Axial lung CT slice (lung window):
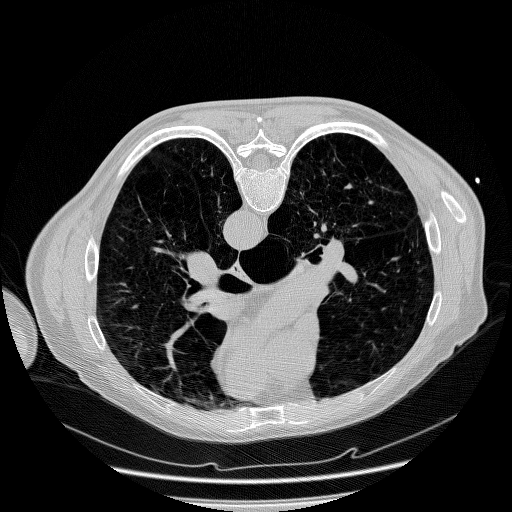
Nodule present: no